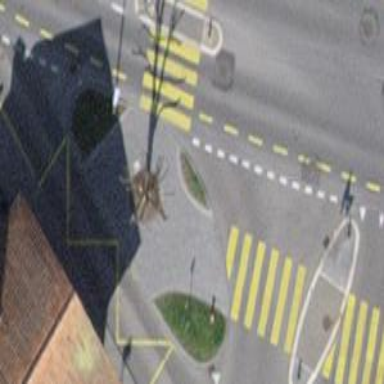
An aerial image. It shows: Traffic calming island.